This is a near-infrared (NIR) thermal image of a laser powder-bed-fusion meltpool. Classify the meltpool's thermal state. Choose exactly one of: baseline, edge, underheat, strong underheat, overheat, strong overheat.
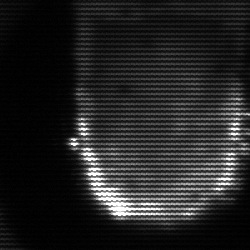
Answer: baseline